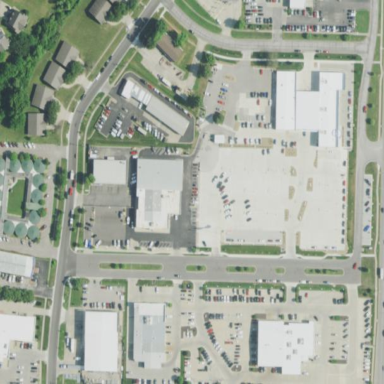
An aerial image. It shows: Retail area.